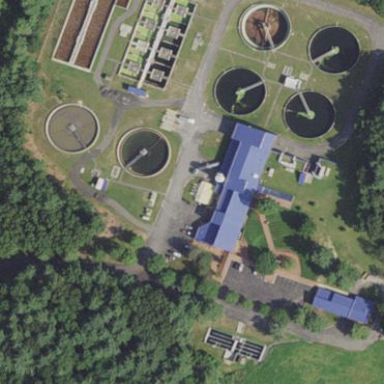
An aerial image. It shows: Wastewater plant.